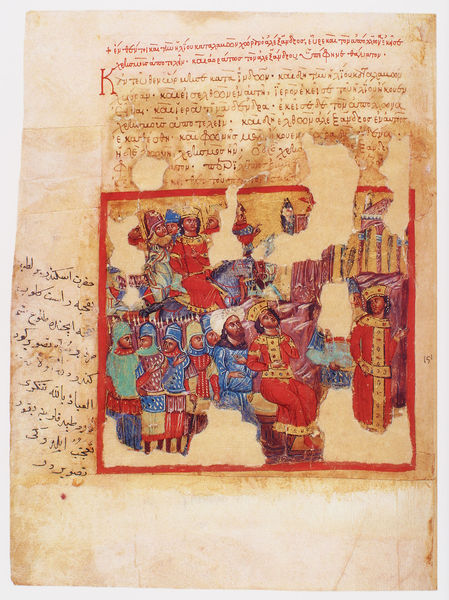
Titel: Der griechische Alexanderroman
Institution: Venedig, Hellenic Institute Codex Gr. 5
Schlagwörter: blau, grün, bunt, männer, rot, malerei, versammlung, alt, bart, bibel, rahmen, stehen, gold, mantel, blatt, krone, pferd, reiten, kopfbedeckung, schrift, papier, vergilbt, rand, figuren, schaden, schlacht, könig, soldaten, ramen, eng, panzer, buch, orient, orientalisch, seite, text, volk, helm, herrscher, ritter, rüstung, löcher, buchseite, fragment, arabisch, griechisch, krieger, lanzen, könige, speer, zeilen, miniatur, islam, perser, handschrift, beschädigt, buchmalerei, alexander, inkunabel, figure, indisch, inder, moslems, uch, muslime, illumination, roman, beritten, moslemisch, wasserschaden, muslemisch, byzantinische kunst, pargament#, zeilne